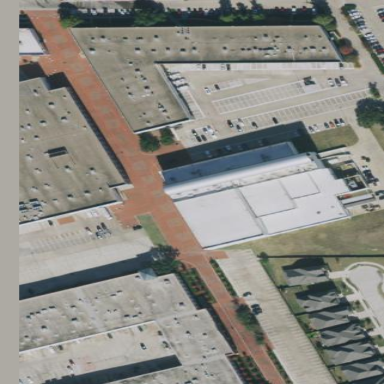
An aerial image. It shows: Commercial building.